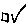
Label: square